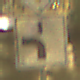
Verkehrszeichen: VerlaufVorfahrtsstrasse5
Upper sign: Vorfahrtsstrasse
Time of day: Night
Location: Outdoor (Urban)
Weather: Overcast
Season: NotSpecified
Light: Artificial